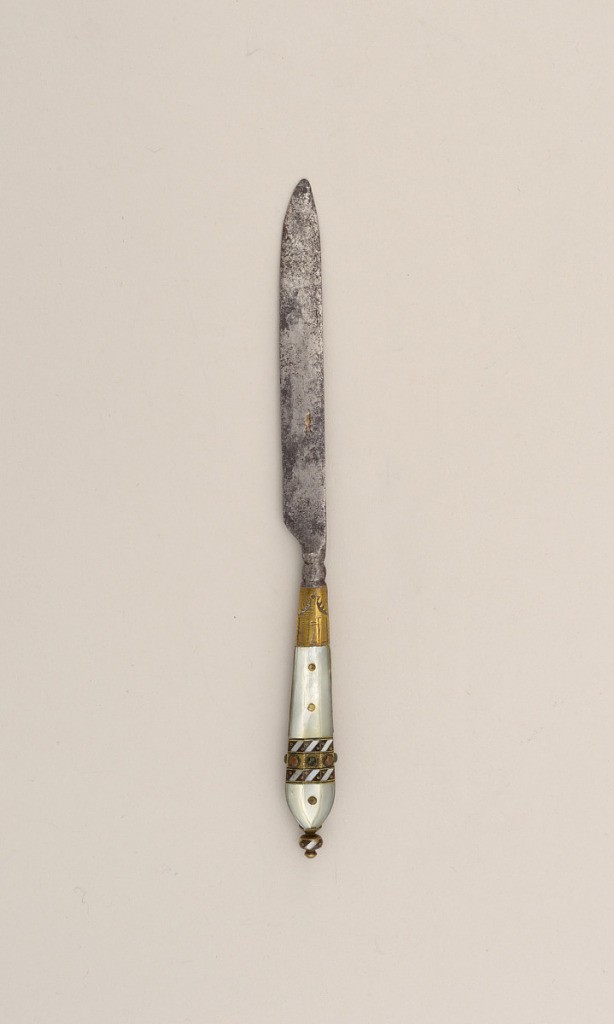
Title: Knife
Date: ca. 1690
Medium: Steel, mother-of-pearl, horn
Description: Leaf-shaped blade with plain bolster and engraved brass ferrule. Mother-of-pearl handle with inlaid bands of horn, ivory and brass in geometrical pattern. Three brass rivets and inlaid finials on the top of leaf-shaped handle.